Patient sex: F
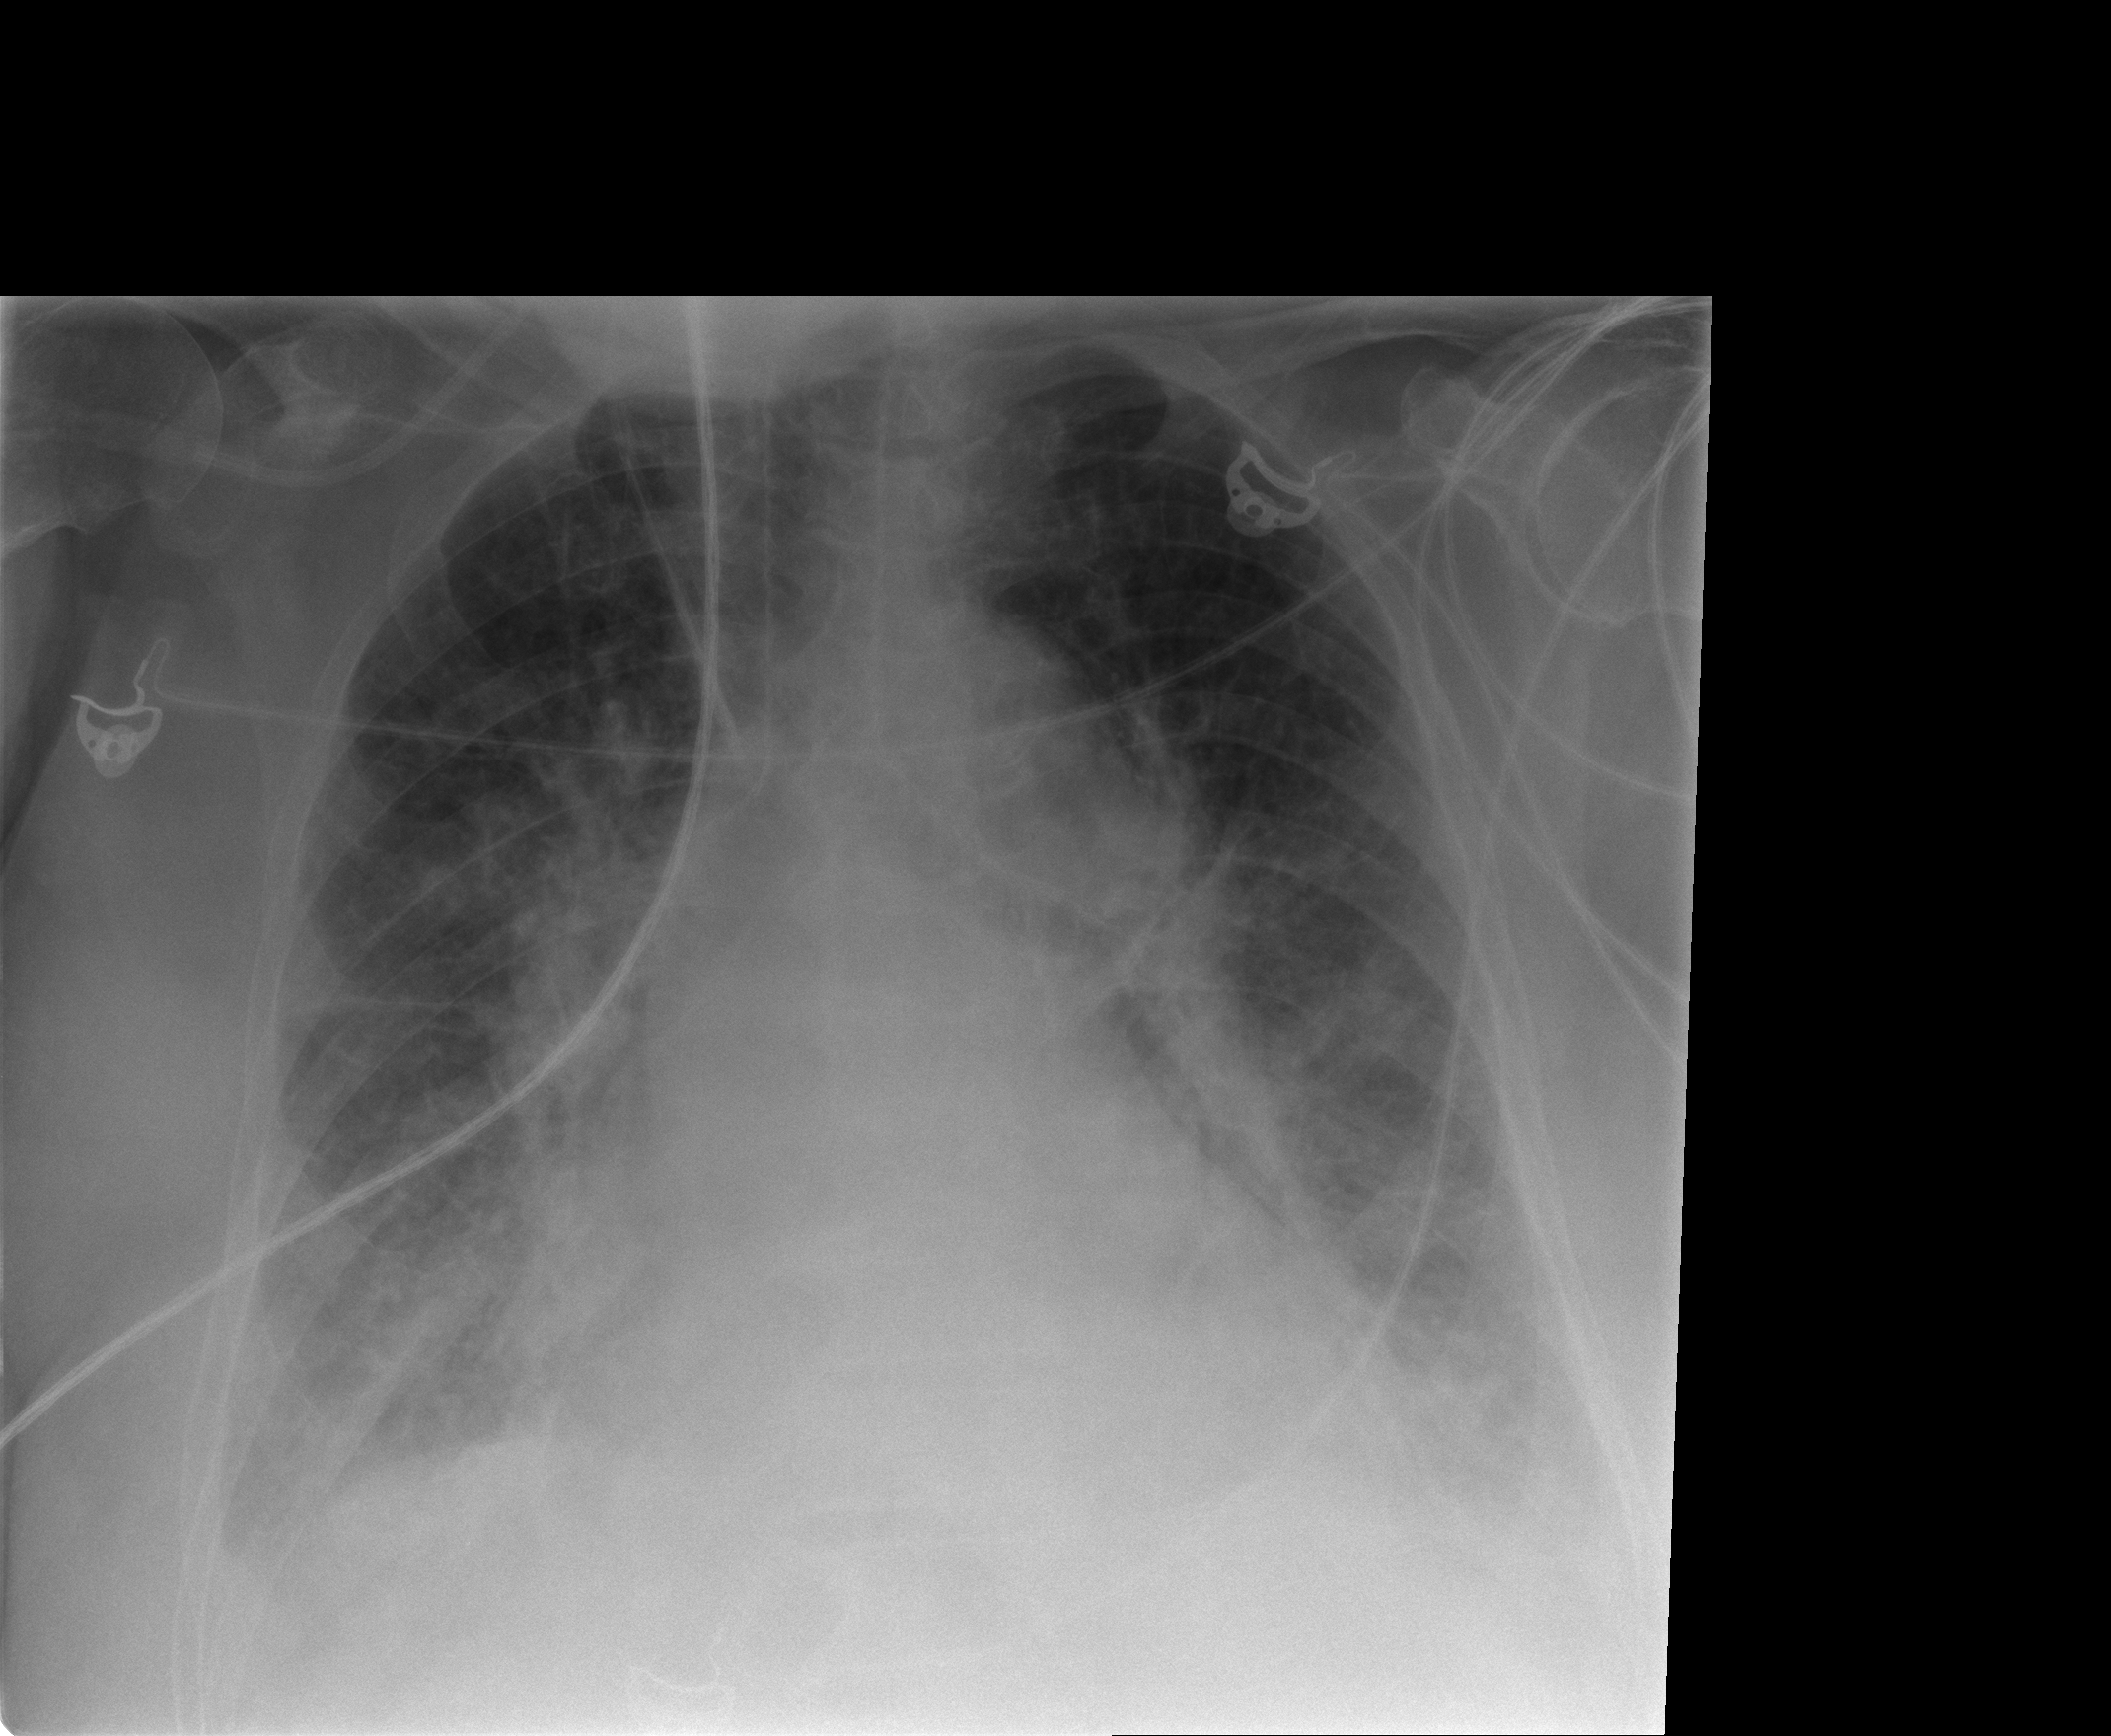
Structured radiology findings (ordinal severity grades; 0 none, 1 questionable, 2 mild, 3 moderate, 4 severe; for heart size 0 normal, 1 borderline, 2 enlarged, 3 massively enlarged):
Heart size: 2
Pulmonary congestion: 3
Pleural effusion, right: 2
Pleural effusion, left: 2
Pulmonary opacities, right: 2
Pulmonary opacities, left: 2
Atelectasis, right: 2
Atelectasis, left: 2